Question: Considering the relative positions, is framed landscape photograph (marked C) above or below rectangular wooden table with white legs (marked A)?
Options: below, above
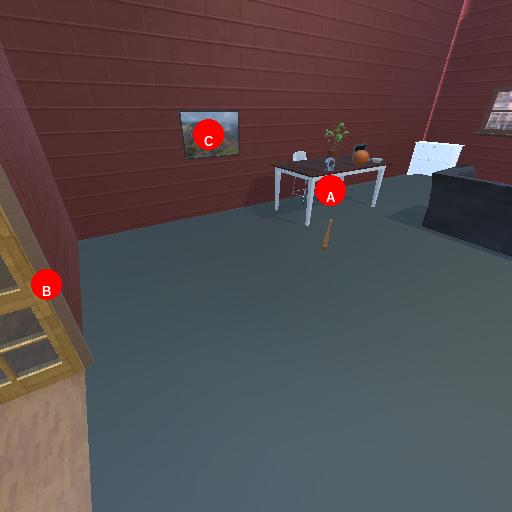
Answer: below